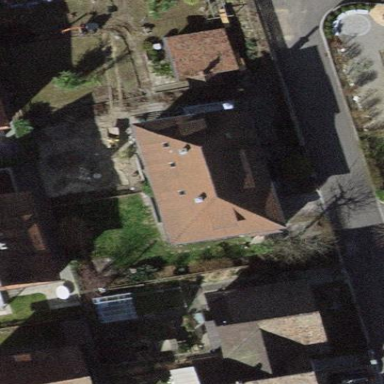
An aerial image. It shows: Semi-detached house.